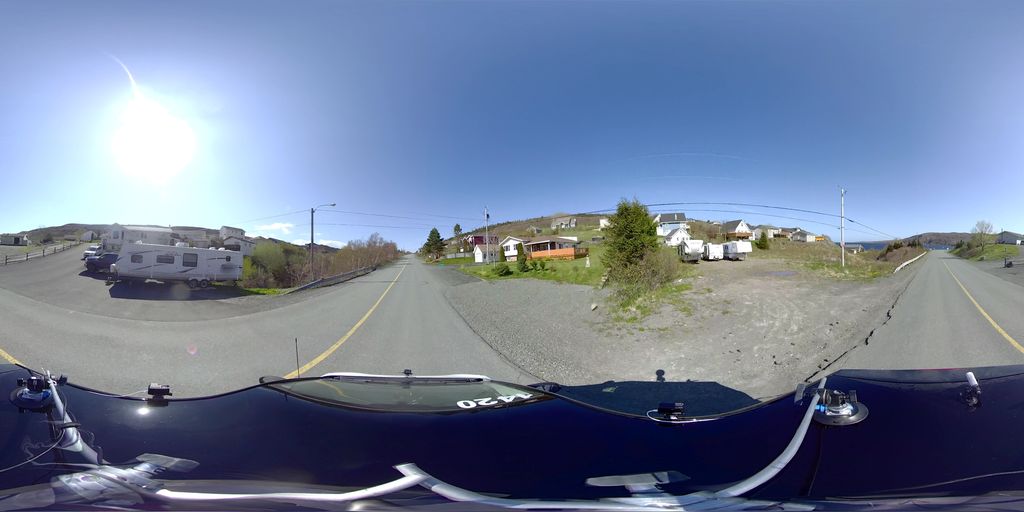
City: st_johns